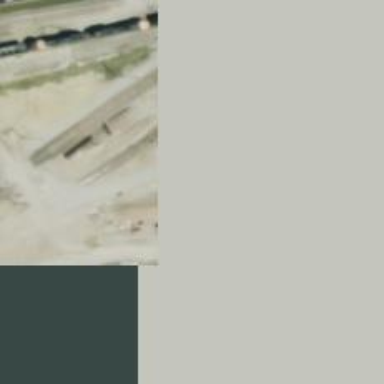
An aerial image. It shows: Railway siding for service.